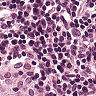
Metastatic tissue present: no